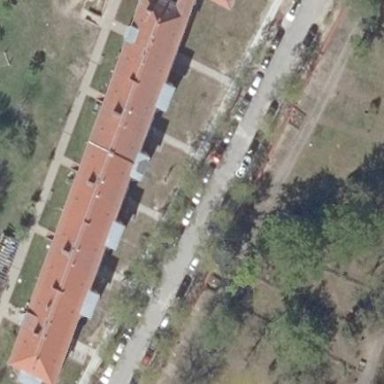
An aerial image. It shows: Apartment building with hipped roof.